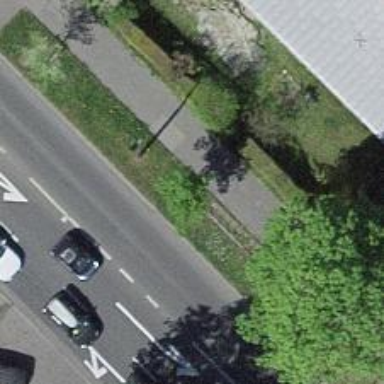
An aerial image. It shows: Avenue lined with trees.